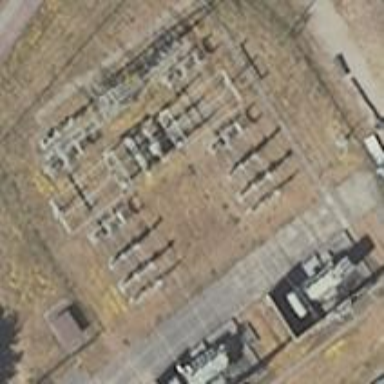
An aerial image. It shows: Switch for power supply.